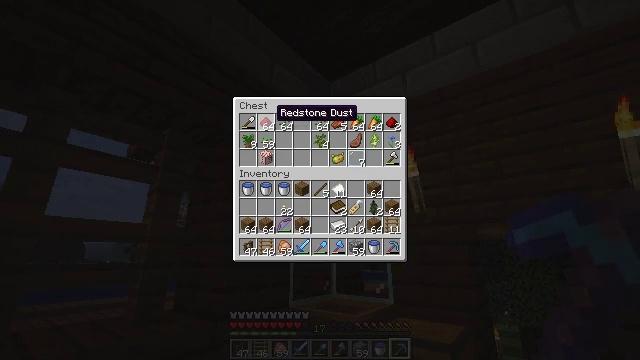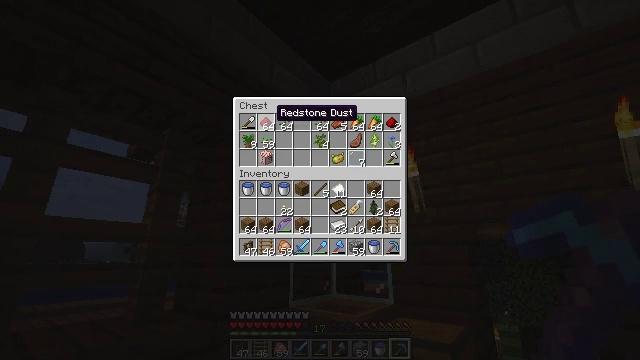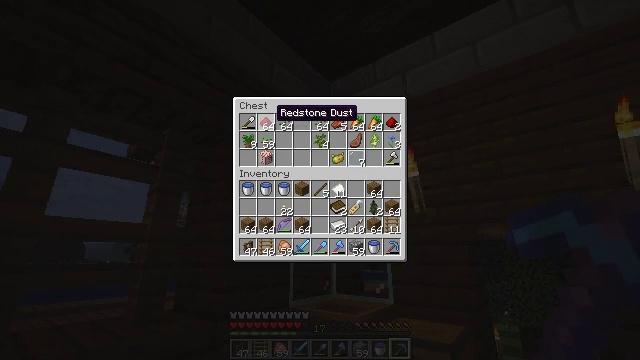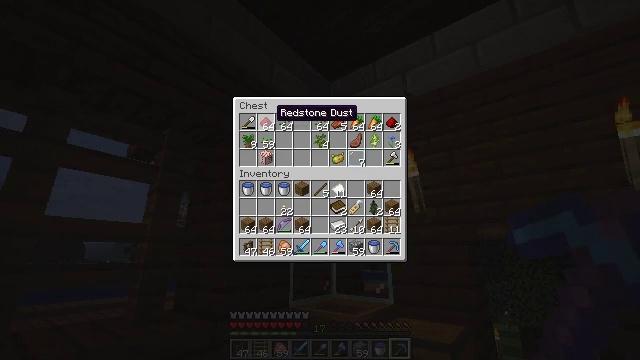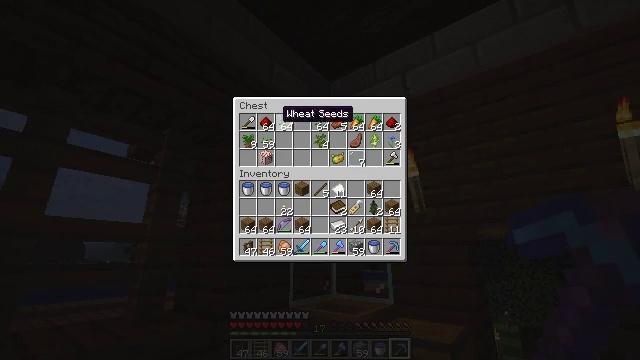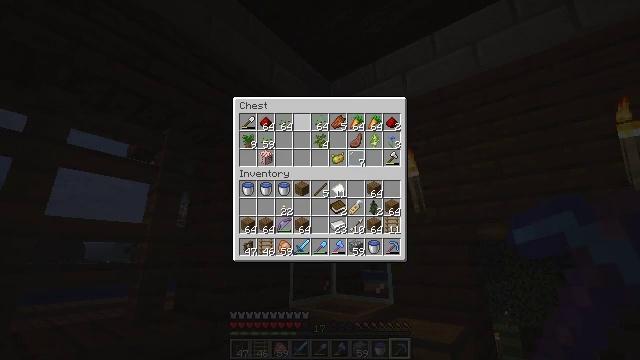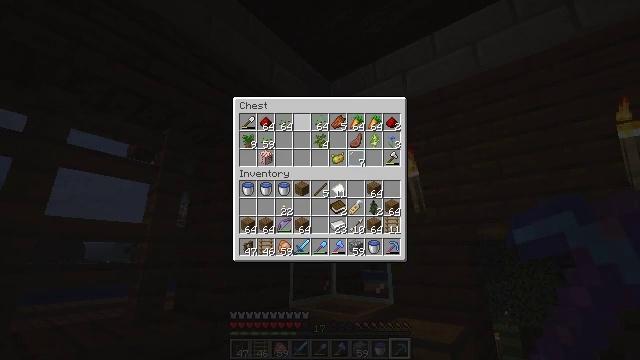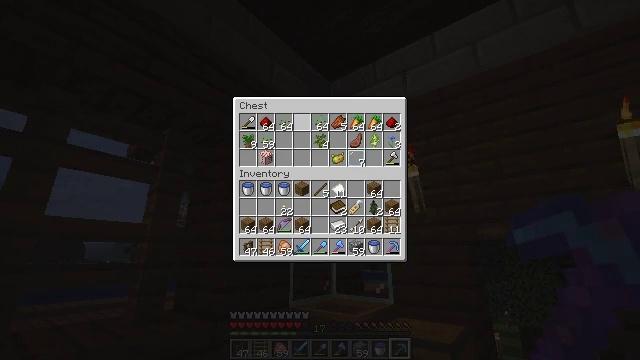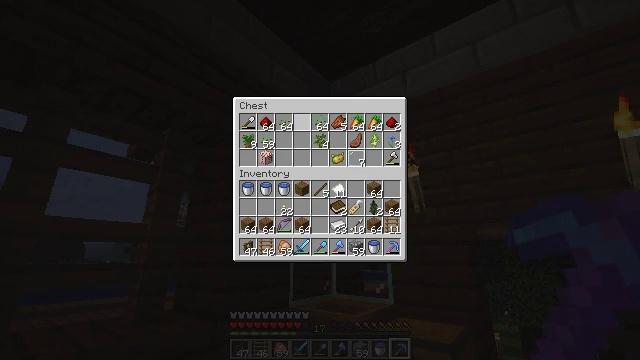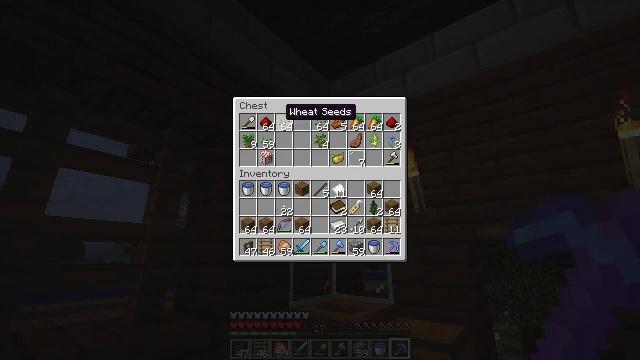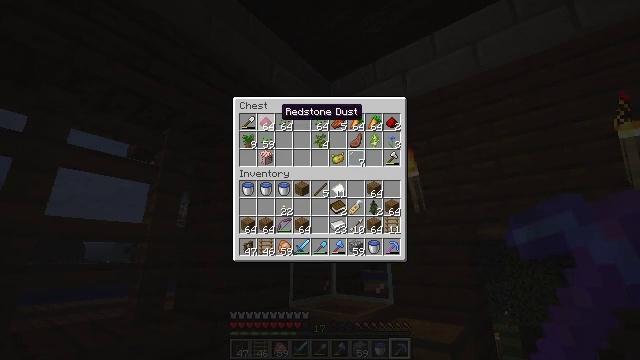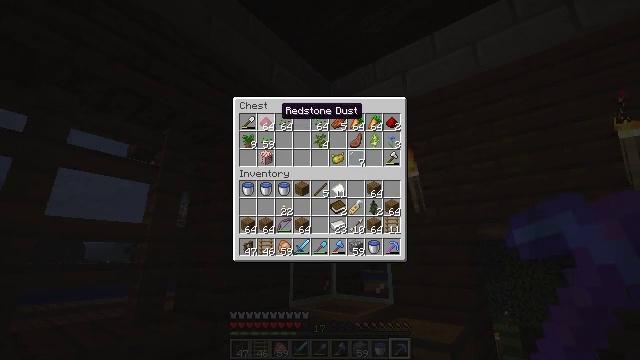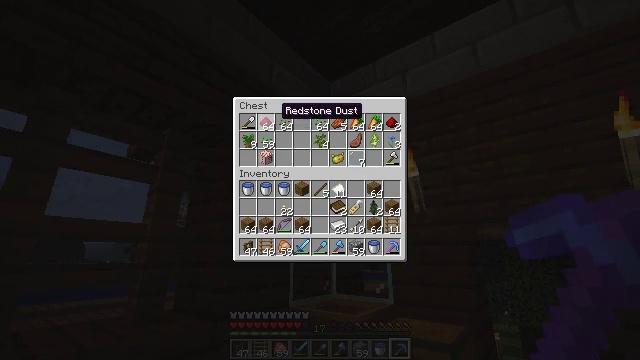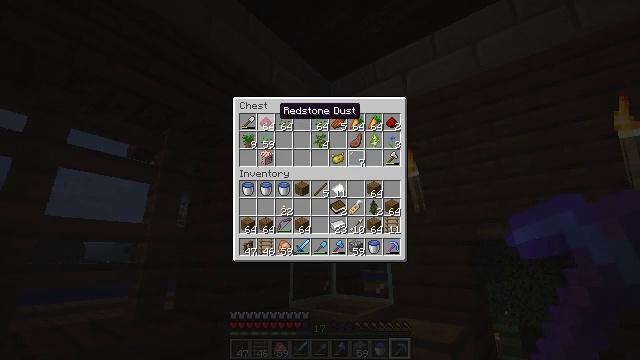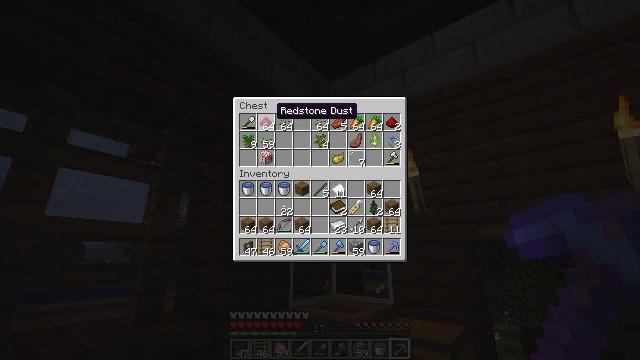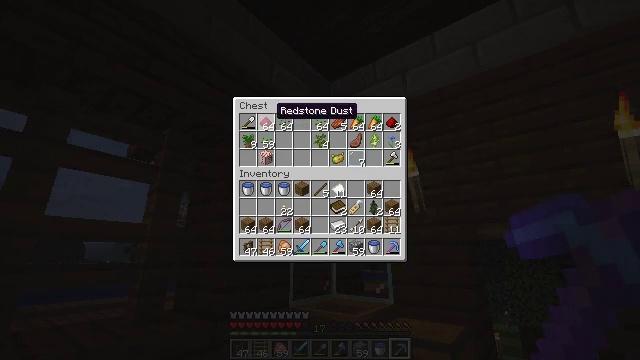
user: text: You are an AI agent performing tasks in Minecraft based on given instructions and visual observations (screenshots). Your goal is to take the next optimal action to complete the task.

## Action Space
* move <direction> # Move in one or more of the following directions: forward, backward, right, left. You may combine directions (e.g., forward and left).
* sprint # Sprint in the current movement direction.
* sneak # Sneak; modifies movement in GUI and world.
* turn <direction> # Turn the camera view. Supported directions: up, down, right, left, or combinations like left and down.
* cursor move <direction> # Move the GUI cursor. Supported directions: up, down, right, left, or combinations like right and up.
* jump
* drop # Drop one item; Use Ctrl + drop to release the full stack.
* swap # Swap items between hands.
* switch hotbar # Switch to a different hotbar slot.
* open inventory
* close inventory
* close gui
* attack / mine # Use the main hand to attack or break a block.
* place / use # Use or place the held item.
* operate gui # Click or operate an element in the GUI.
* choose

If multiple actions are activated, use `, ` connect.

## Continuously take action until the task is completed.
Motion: motion action
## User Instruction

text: Make a piston in the crafting grid.
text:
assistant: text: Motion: sneak
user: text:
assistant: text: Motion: sneak
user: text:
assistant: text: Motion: sneak
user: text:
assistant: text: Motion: sneak
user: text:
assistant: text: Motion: sneak, cursor move right
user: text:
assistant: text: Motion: sneak
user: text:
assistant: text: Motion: sneak
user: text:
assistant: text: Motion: sneak, cursor move left
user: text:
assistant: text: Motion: sneak, cursor move left
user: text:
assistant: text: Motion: sneak
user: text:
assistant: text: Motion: sneak
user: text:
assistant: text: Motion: sneak
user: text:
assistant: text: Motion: sneak
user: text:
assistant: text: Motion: sneak
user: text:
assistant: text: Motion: sneak
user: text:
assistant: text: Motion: sneak
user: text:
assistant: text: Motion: sneak, operate gui
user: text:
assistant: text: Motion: sneak, operate gui
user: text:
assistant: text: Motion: sneak, cursor move right
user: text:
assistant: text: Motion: sneak, cursor move right and down
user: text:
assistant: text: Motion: sneak, cursor move right
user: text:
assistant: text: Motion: sneak, cursor move right
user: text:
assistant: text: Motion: sneak
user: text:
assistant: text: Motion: sneak
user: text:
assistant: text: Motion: sneak
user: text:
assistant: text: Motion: sneak, cursor move left
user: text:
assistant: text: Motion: sneak, cursor move left
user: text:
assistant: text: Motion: sneak, cursor move left
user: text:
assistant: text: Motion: sneak
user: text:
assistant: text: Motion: sneak